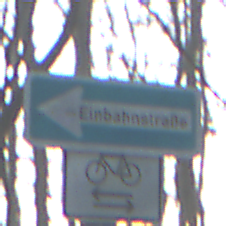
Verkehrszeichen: EinbahnstrasseLinksweisend
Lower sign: RichtungsangabeDurchPfeile9
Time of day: SunriseSunset
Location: Outdoor (Nature)
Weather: Clear
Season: Winter
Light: Natural